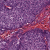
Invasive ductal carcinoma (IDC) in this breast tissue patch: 1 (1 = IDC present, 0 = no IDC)